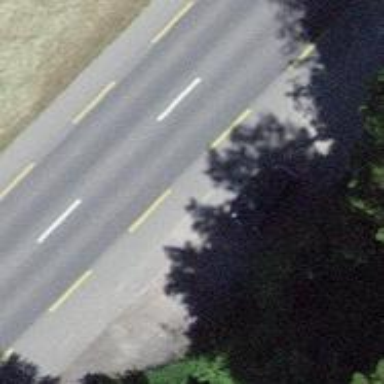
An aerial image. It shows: Secondary road with dedicated cycle lane.